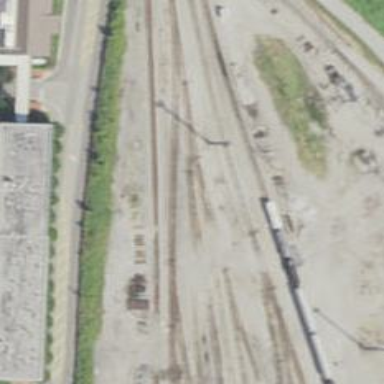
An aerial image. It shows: Abandoned railway spur.